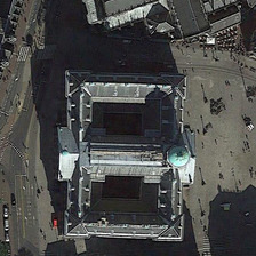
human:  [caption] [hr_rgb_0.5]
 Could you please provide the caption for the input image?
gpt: Many people were in the square near the church.

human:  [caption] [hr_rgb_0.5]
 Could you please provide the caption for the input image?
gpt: Many people are in the square near the church.

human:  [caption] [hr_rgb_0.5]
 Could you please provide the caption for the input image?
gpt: A lot of people are near the church.

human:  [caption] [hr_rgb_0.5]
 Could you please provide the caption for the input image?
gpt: Many people live in the square near the church.

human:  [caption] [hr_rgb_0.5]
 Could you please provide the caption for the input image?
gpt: There were many people in the square near the church.